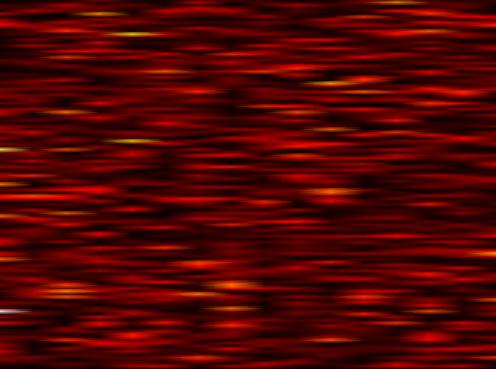
Label: OFDM